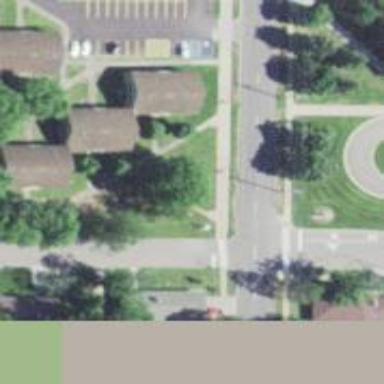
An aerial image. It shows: Unmarked road crossing.